The image is a continuous-wavelet scalogram (time versus scale) of a rotating-machine vibration signal. Determine the machine's mechanical condition. Answer with exactly one of: normal, misalignment, unbalance, looseness.
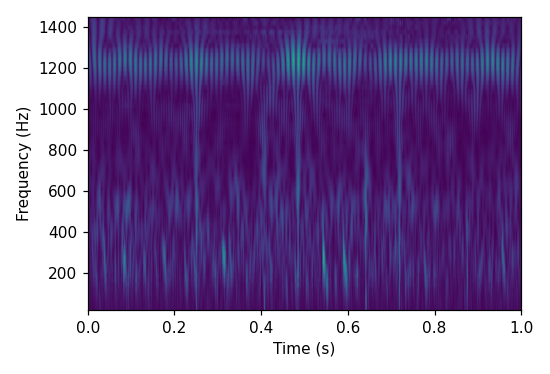
Answer: misalignment